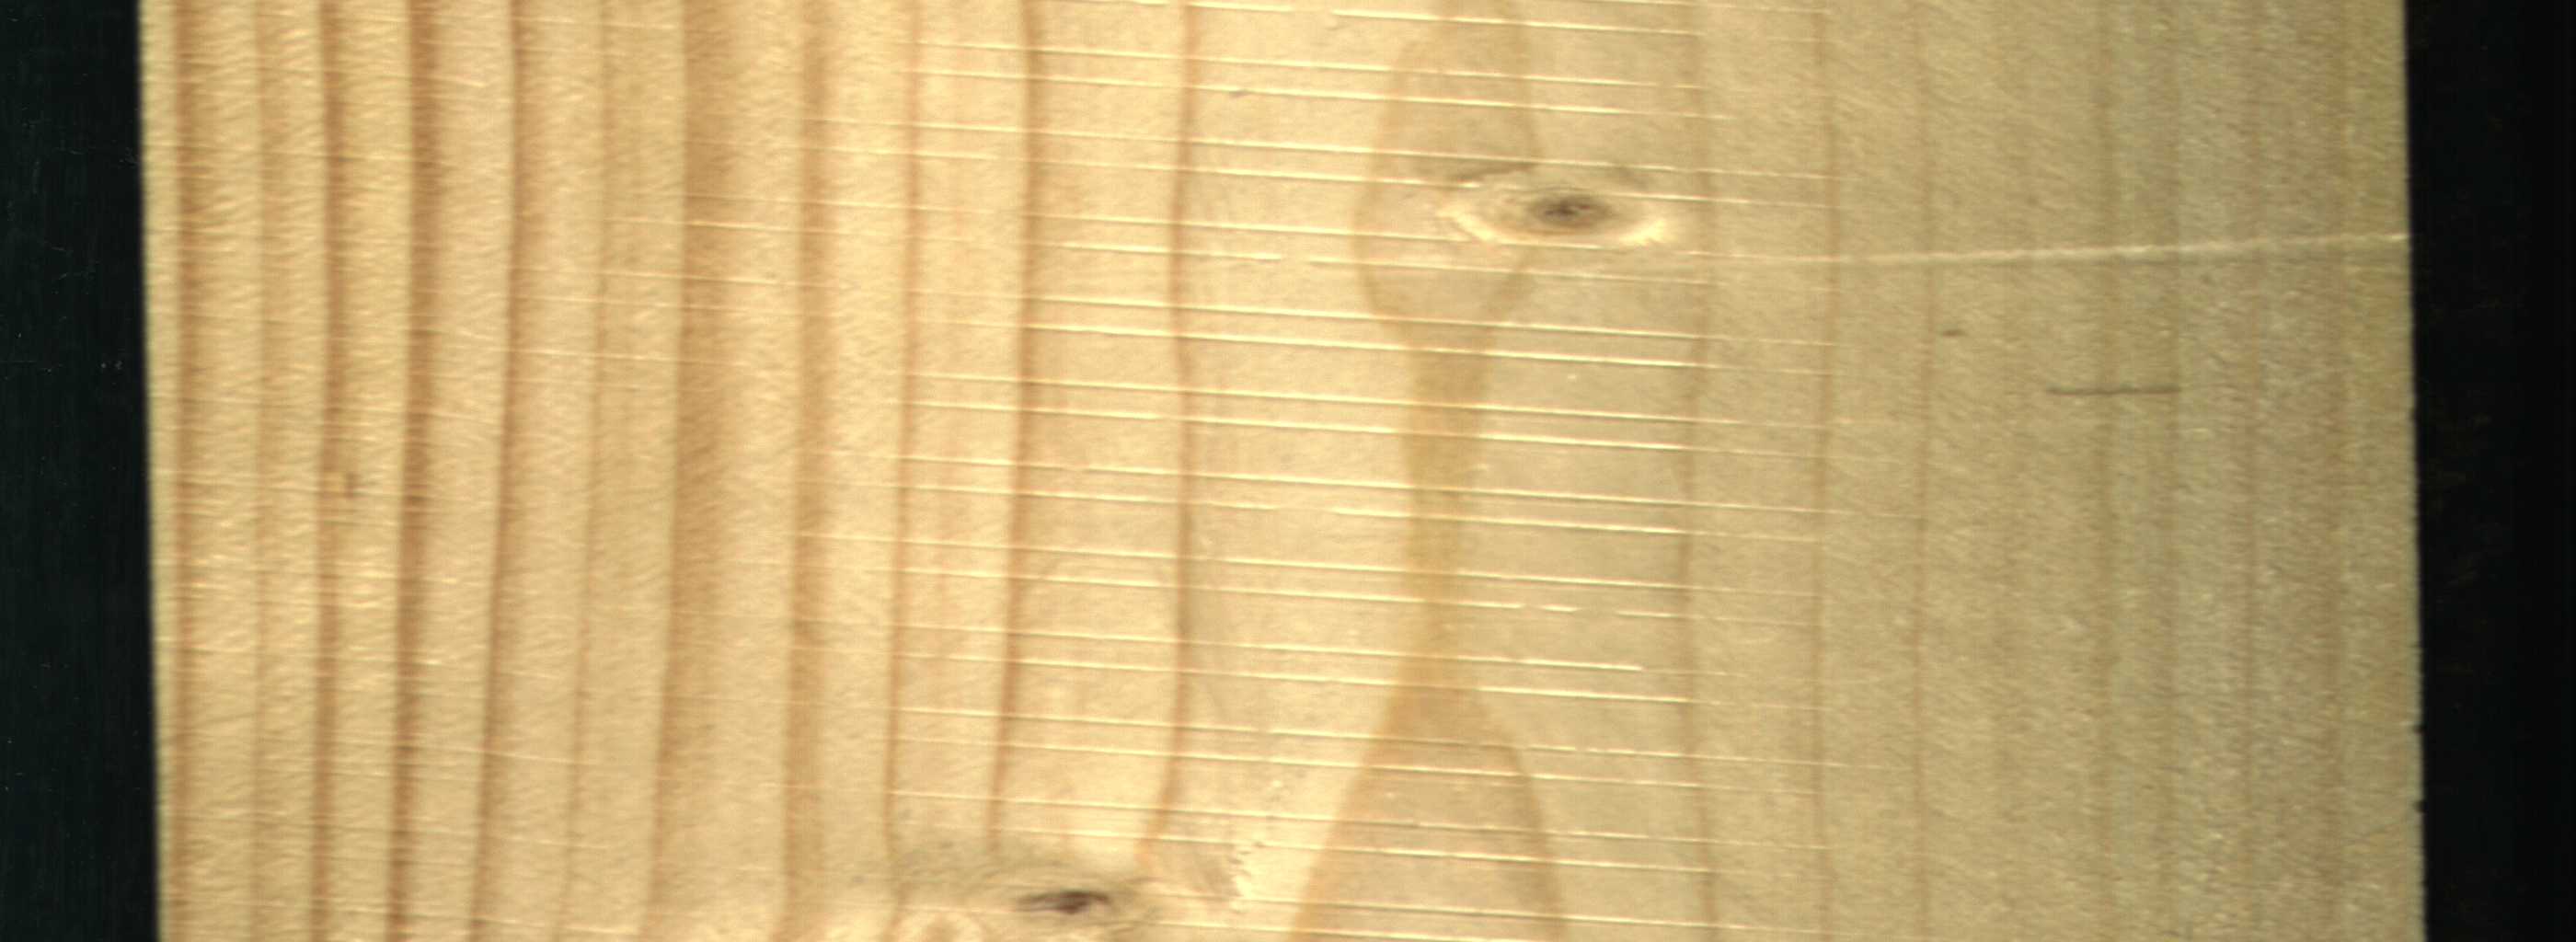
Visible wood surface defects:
Live_Knot
Live_Knot